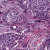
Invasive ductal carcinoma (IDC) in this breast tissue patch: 0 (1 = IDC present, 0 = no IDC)